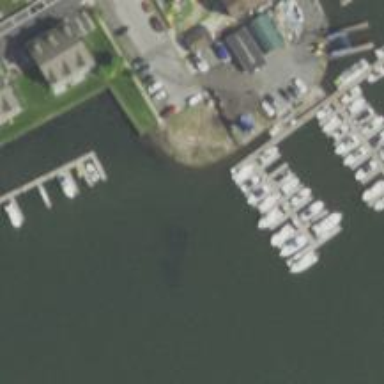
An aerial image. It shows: Boatyard along the waterway.